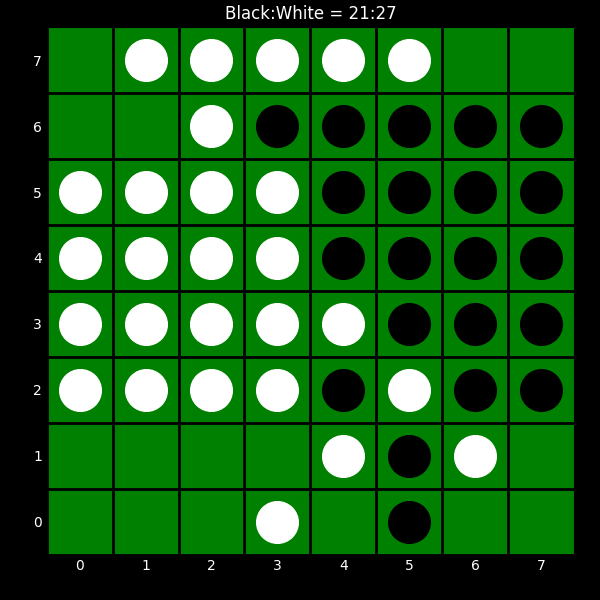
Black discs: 21
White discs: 27